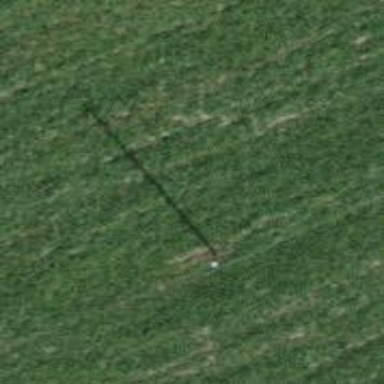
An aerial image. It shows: Straight power pole managing the electricity lines.